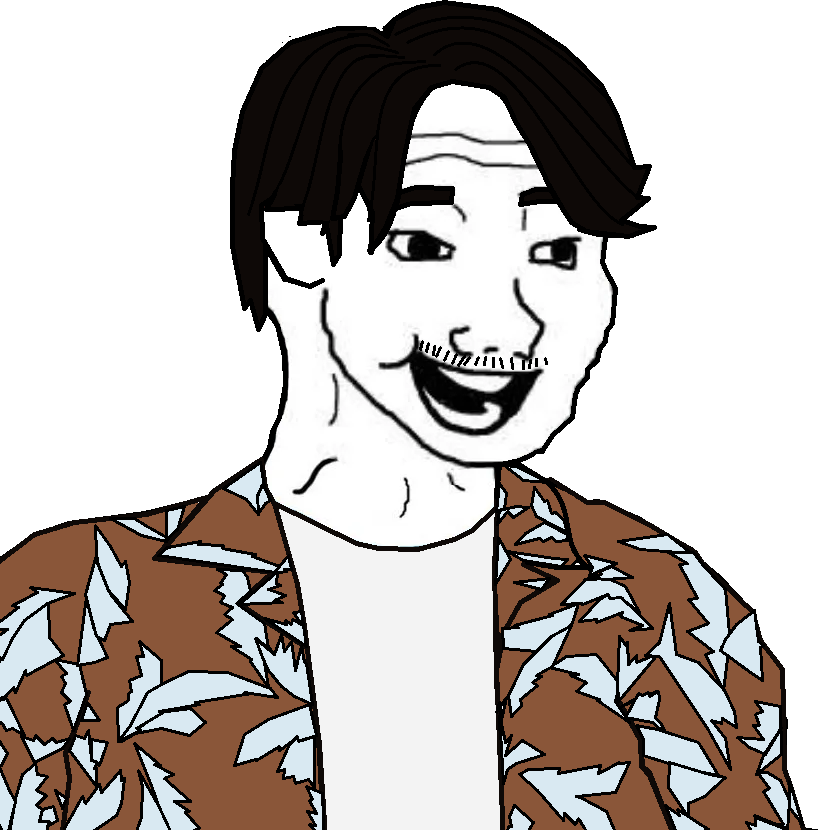
Label: 5_Bloomer